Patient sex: F
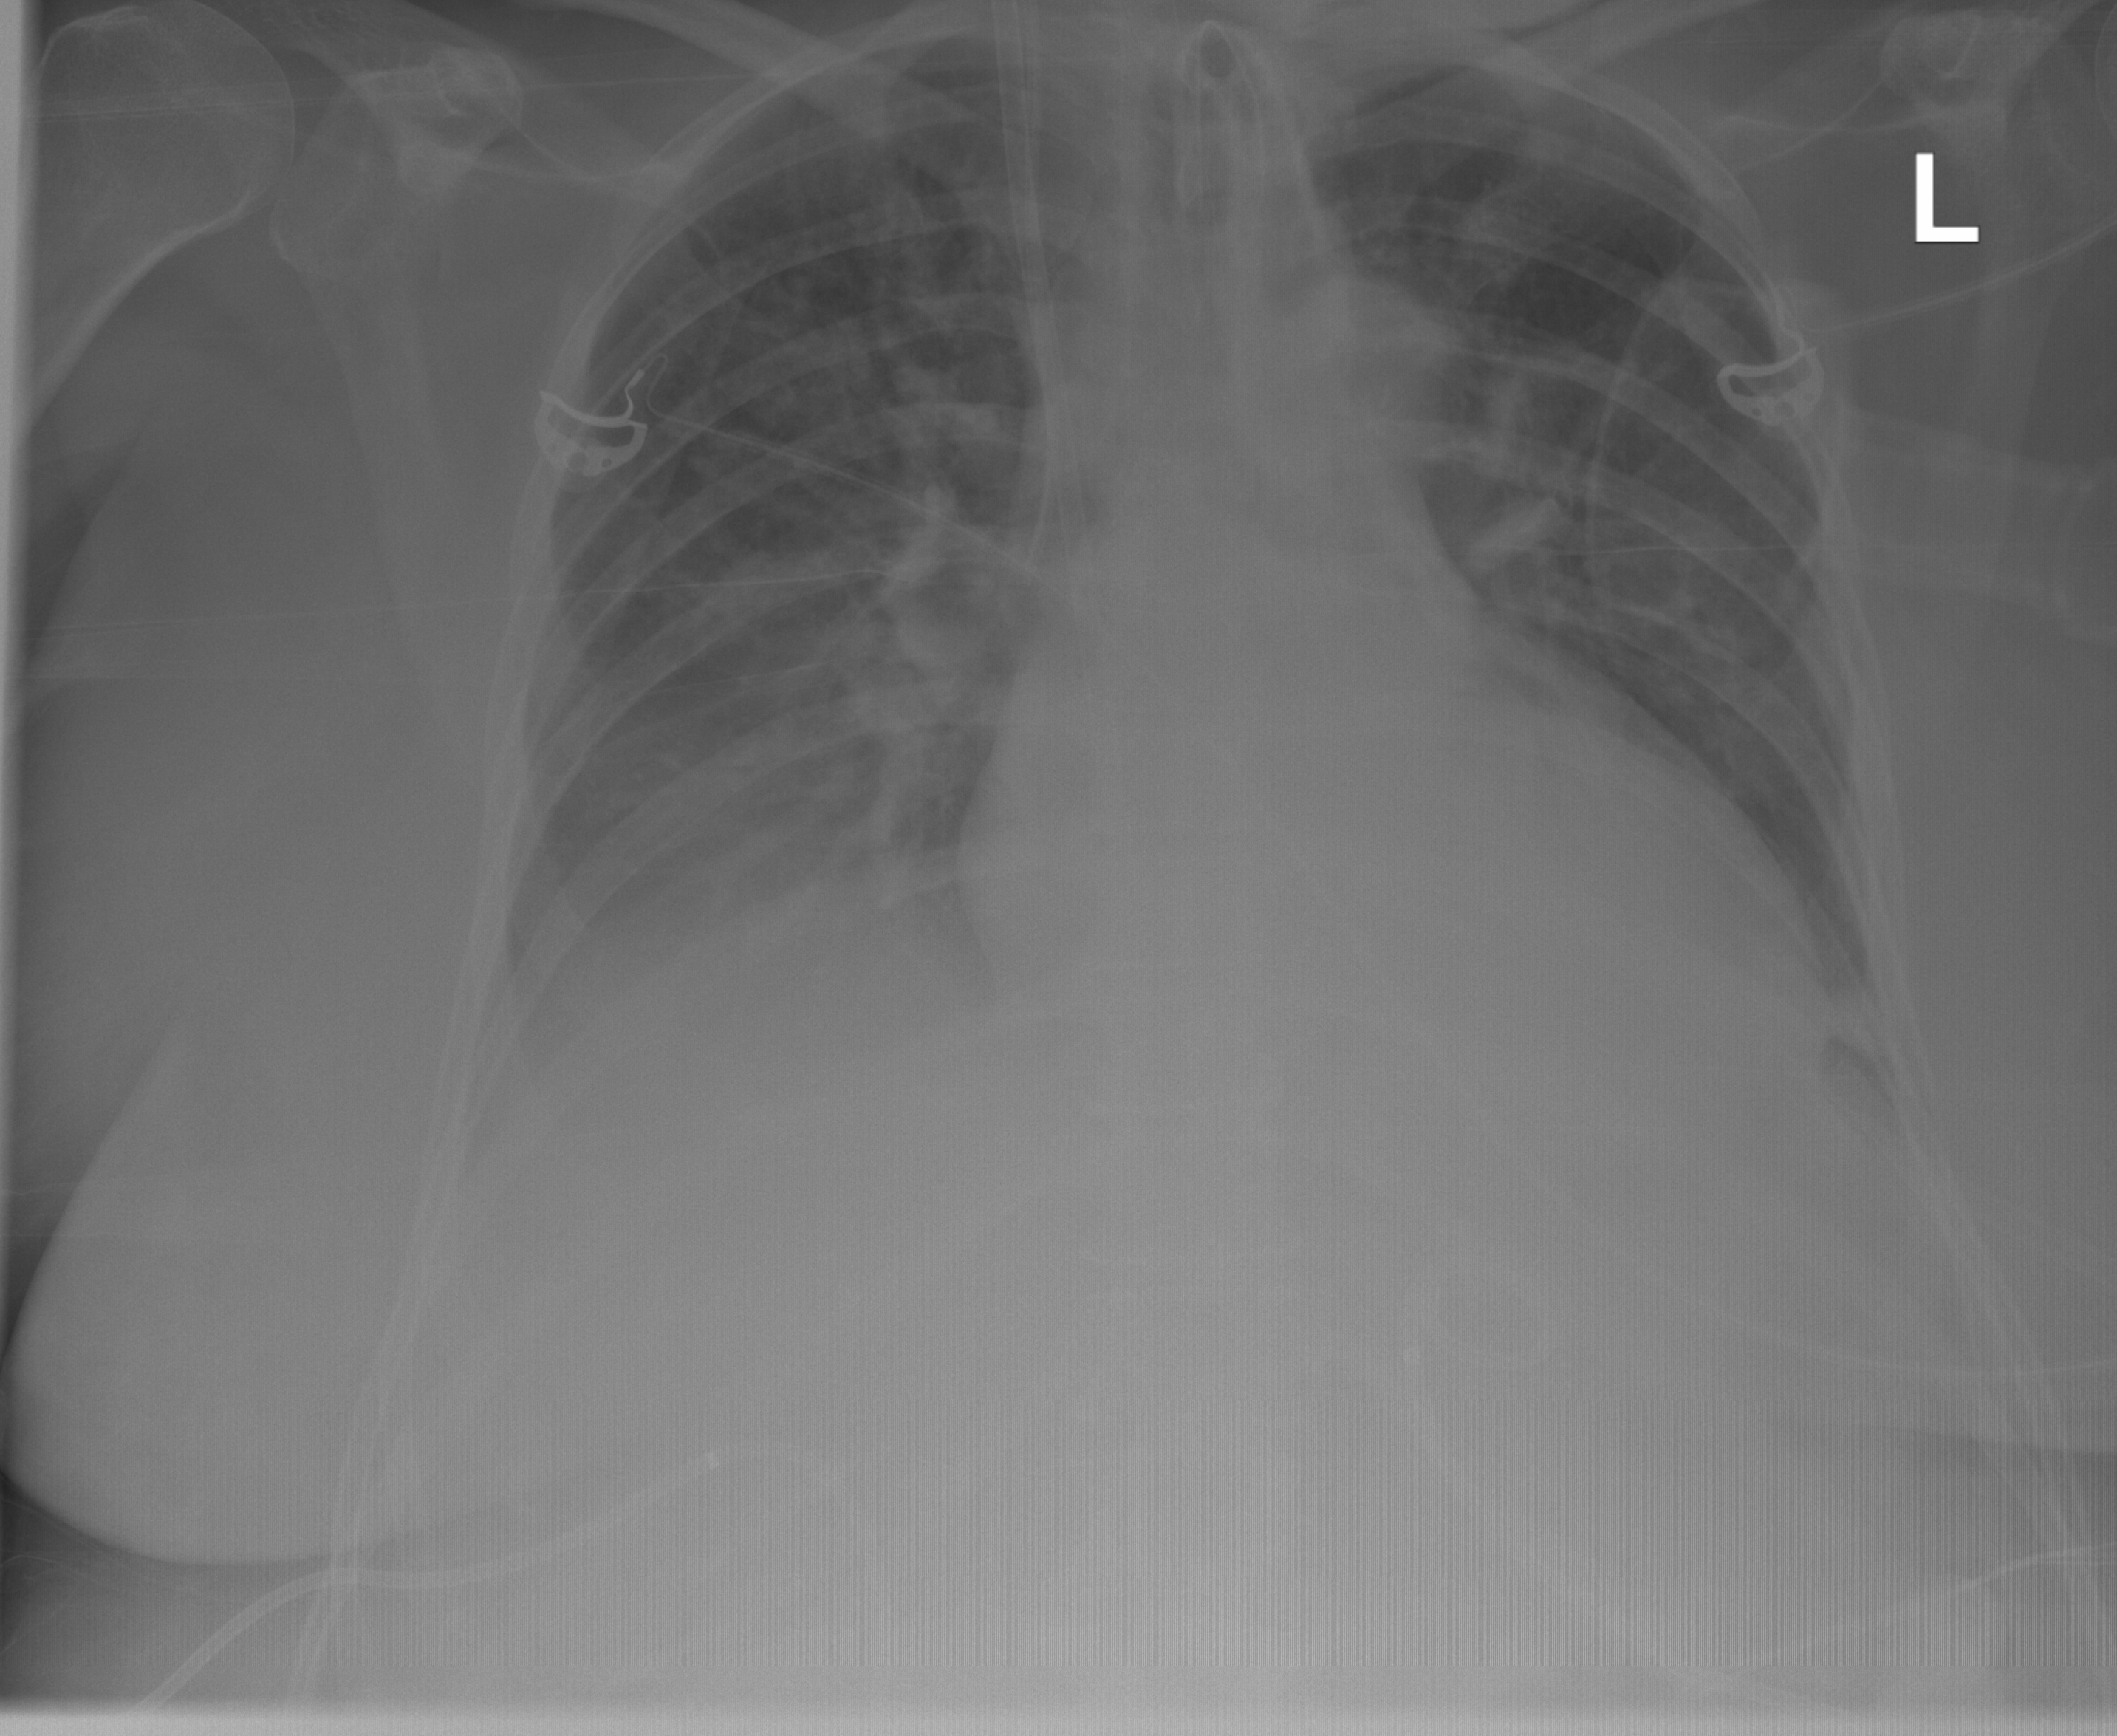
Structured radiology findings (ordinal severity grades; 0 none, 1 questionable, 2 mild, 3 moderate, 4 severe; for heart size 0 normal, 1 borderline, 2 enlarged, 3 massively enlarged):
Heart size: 2
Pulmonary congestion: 2
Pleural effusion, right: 2
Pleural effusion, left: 1
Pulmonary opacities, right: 2
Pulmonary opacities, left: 0
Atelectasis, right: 3
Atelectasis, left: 2